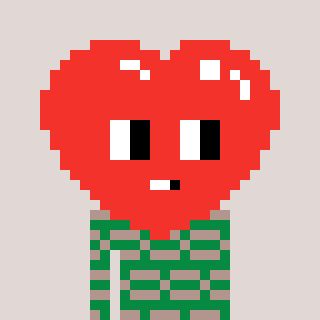
a pixel art character with square red glasses, a heart-shaped head and a green-colored body on a warm background